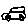
Label: car